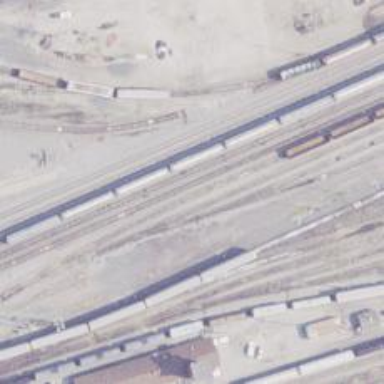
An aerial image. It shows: Railway yard.